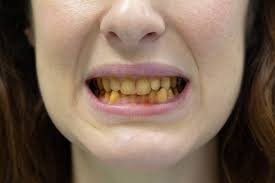
Condition: Tooth Discoloration